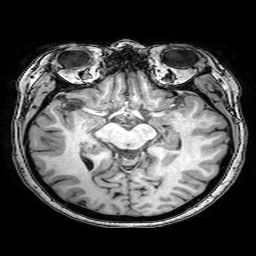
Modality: T1w
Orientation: coronal
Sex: female
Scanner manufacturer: philips
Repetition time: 0.008157 s
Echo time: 0.00373 s